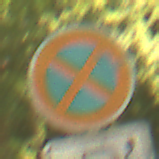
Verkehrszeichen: AbsolutesHalteverbot
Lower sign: HinweisDurchSinnbild22
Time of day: Midday
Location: Outdoor (Nature)
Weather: PartlyCloudy
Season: NotSpecified
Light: Natural